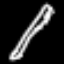
Label: pencil